Aerial crown-view tile of a tropical tree (Barro Colorado Island, Panama), acquired 20250715:
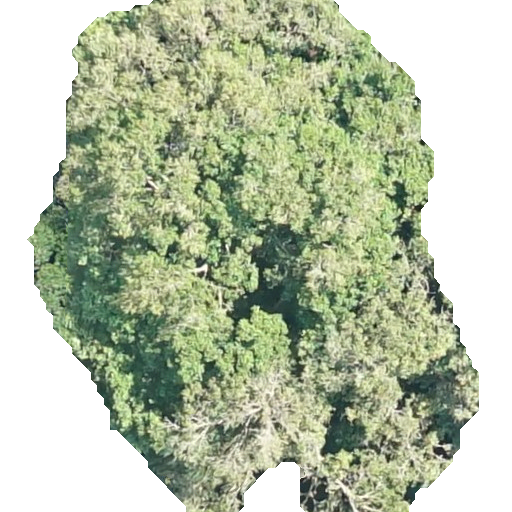
Species: Prioria copaifera
GBIF accepted scientific name: Prioria copaifera
Crown area: 268.715 m²